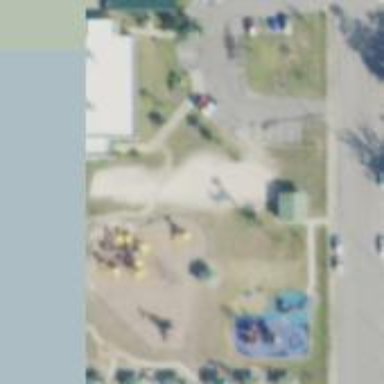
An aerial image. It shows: Playground area for leisure activities on the land.